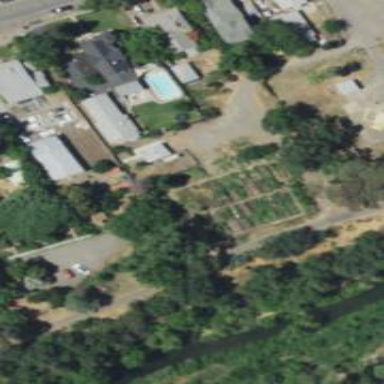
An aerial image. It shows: Allotments area.